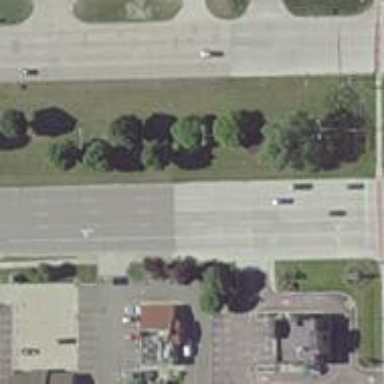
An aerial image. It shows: Primary highway with separate sidewalk.